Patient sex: F
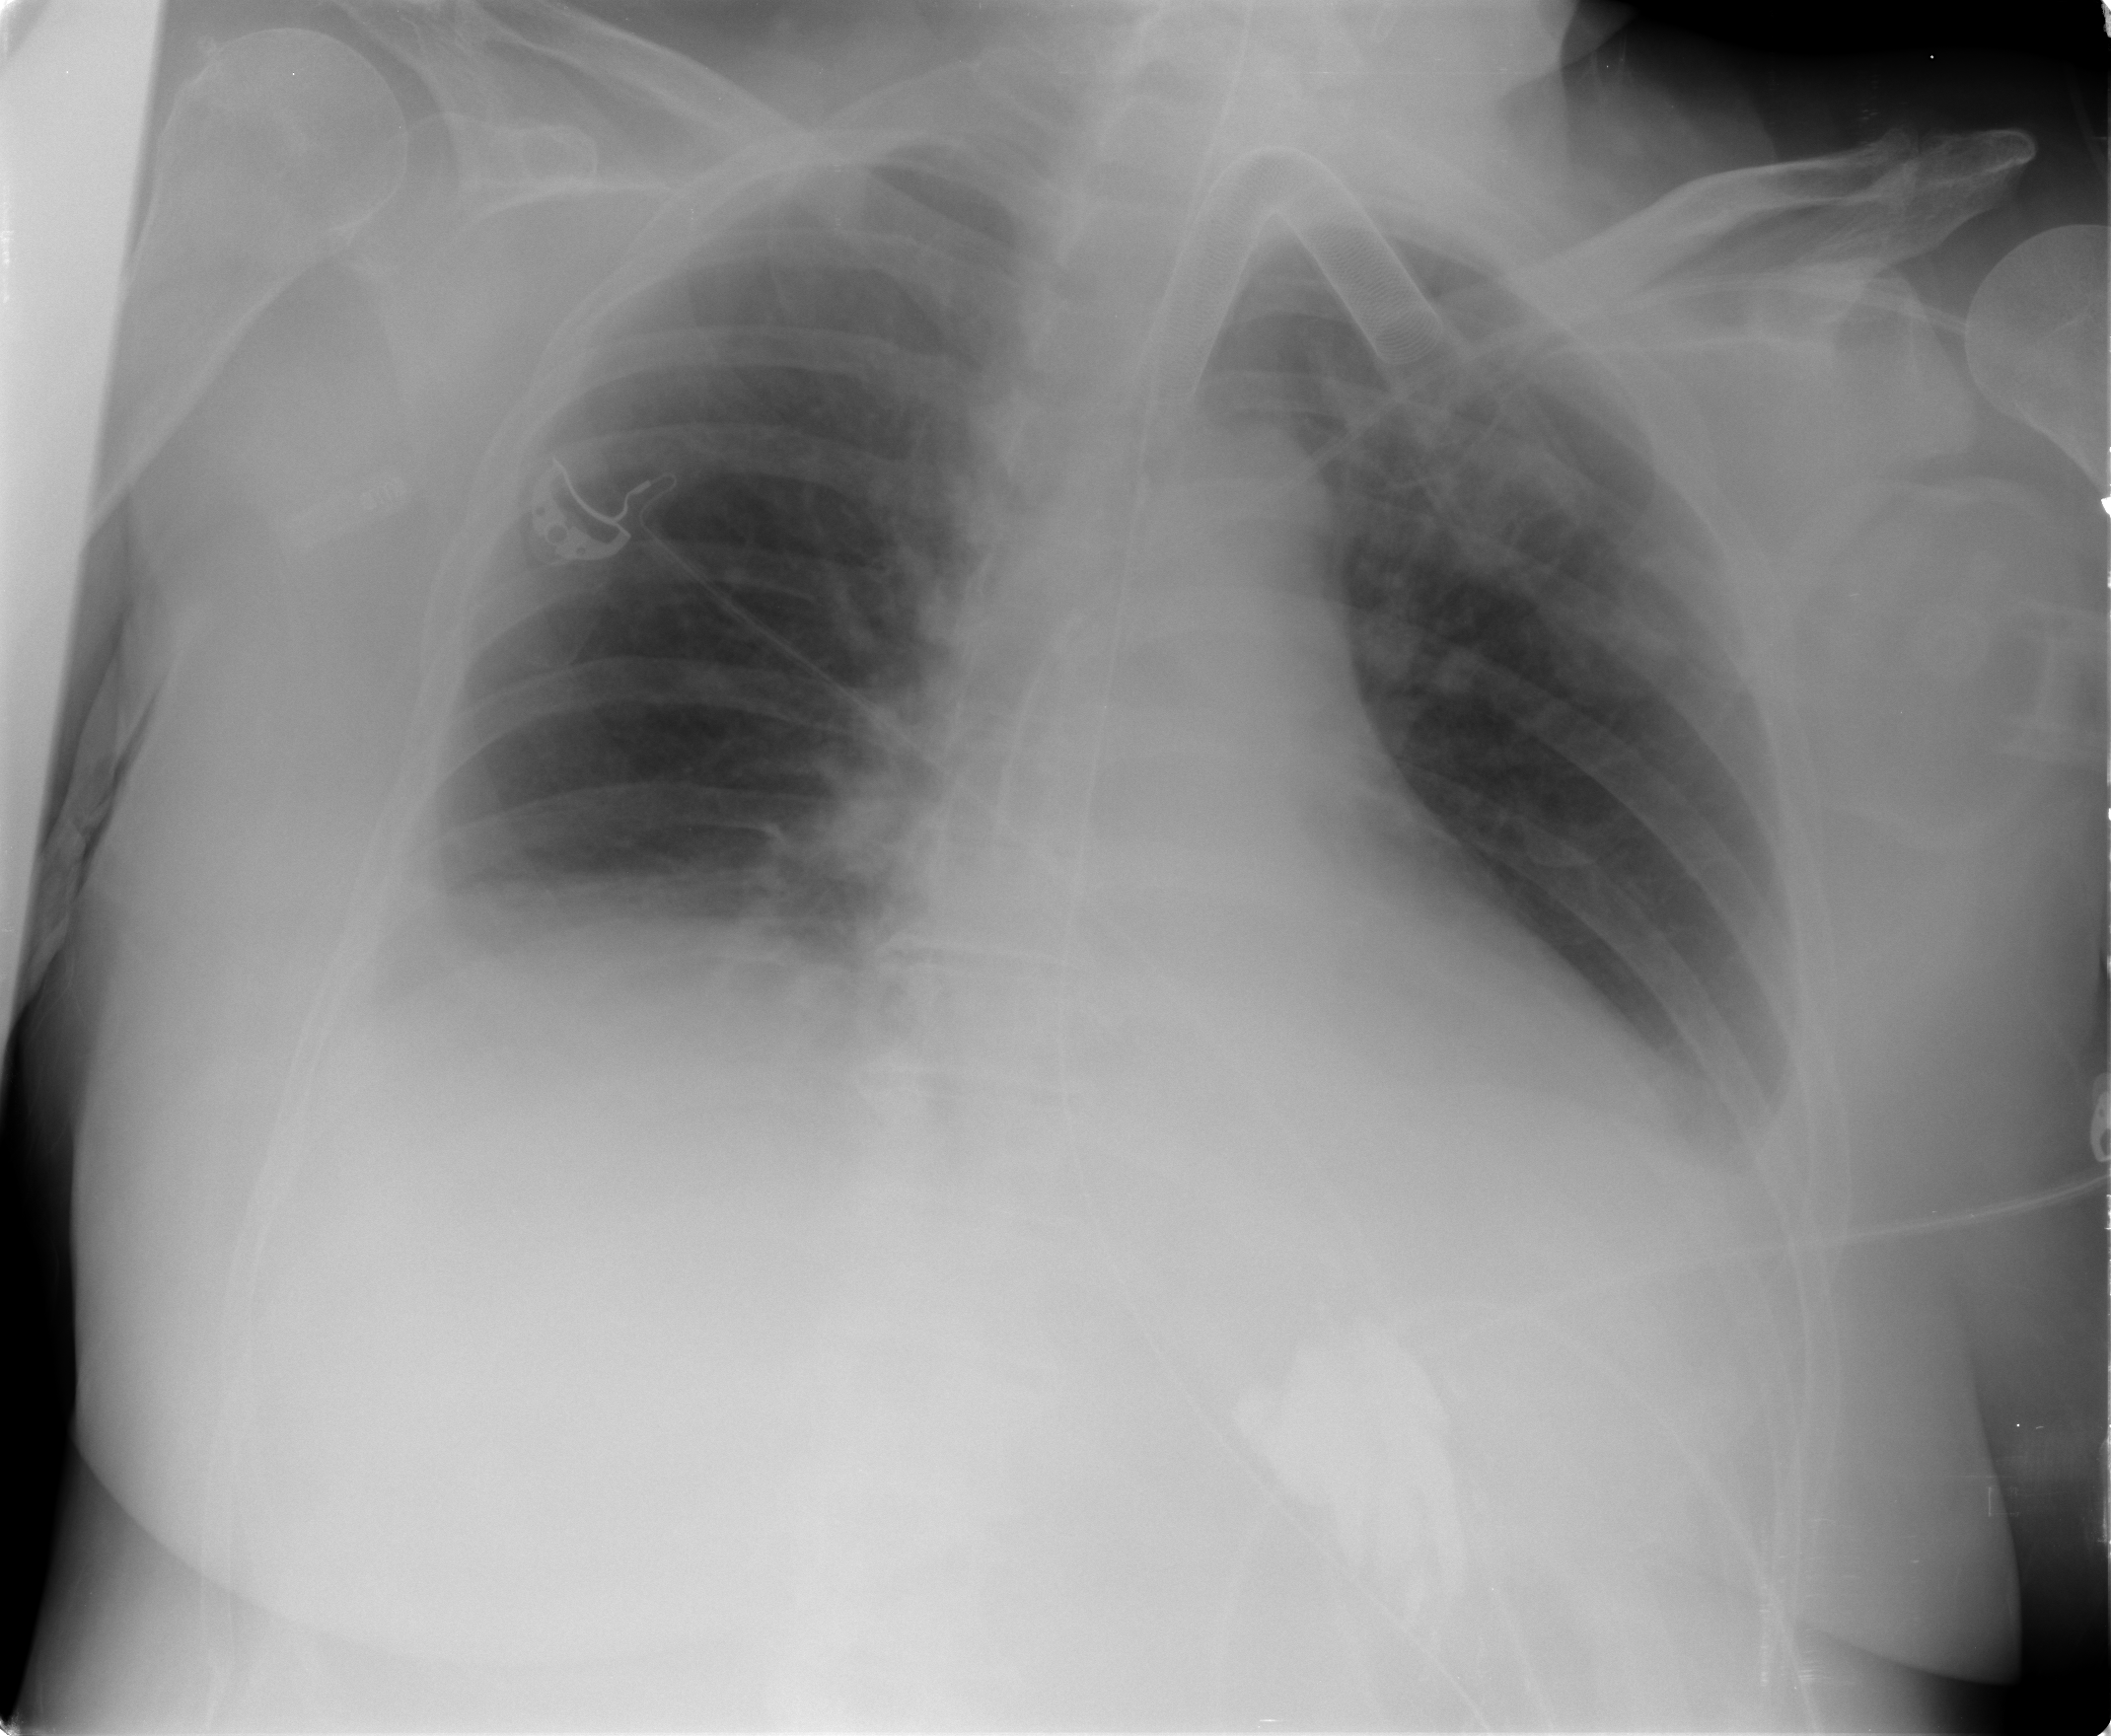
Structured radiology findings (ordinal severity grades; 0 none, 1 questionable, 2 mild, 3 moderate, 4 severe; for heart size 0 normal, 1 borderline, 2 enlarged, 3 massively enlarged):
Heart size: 0
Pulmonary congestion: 0
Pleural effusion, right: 2
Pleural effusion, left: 2
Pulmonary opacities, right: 0
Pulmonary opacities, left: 0
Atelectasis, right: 2
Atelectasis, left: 2